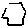
Label: hexagon